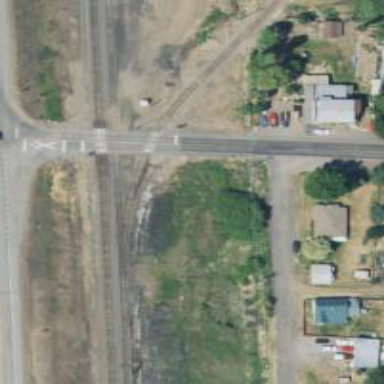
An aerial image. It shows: Level crossing with lights on the railway.